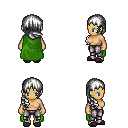
a pixel art fantasy rpg character, female body template, human, tanned skin, green cape, metal pants, white right-swept hairstyle, gray slippers, four views (front, back, left, right), 2x2 character sprite sheet, small pixel art, hard edges, no anti-aliasing